Question: I am having a issue with the CSS in web Template.
This is my HTML File
'''
<!DOCTYPE html PUBLIC "-//W3C//DTD HTML 4.01 Transitional//EN" "http://www.w3.org/TR/html4/loose.dtd">
<html>
<head>
<meta http-equiv="Content-Type" content="text/html; charset=ISO-8859-1">
<title>Insert title here</title>
<meta name="keywords" content="" />
<meta name="description" content="" />
<meta http-equiv="content-type" content="text/html; charset=utf-8" />
<title>Green Pasture by FCT</title>
<link href='http://fonts.googleapis.com/css?family=Oswald:400,300' rel='stylesheet' type='text/css' />
<link href='http://fonts.googleapis.com/css?family=Abel|Satisfy' rel='stylesheet' type='text/css' />
<link href="/EquityMKC/css/default.css" rel="stylesheet" type="text/css" media="all" />
<!--[if IE 6]>
<link href="default_ie6.css" rel="stylesheet" type="text/css" />
<![endif]-->
<script type="text/javascript" src="/EquityMKC/jquery/jquery-1.4.2.min.js"></script>
<script type="text/javascript" src="/EquityMKC/jquery/jquery.fixedMenu.js"></script>
<script>
$('document').ready(function(){
$('.menu').fixedMenu();
});
</script>
</head>
<body>
<div id="header-wrapper">
<div id="header">
<div id="logo">
<h1><a href="#">Equity Group</a></h1>
</div>
<div id="menu" class="menu">
<ul>
<li class="current_page_item"><a href="/EquityMKC/Welcome.jsp" accesskey="1" title="">Welcome</a></li>
<li><a href="/EquityMKC/Publish.jsp" accesskey="2" title="">Publish</a></li>
<li><a href="#" accesskey="3" title="">Trading<span class="arrow"></span></a>
<ul>
<li><a href="/EquityMKC/Buy.jsp">BUY</a></li>
<li><a href="/EquityMKC/Sell.jsp">SELL</a></li>
</ul>
</li>
<li><a href="/EquityMKC/Portfolio.jsp" accesskey="4" title="">Portfolio</a></li>
<li><a href="#" accesskey="5" title="">Blotter<span class="arrow"></span></a>
<ul>
<li><a href="/EquityMKC/Order.jsp">Order</a></li>
<li><a href="/EquityMKC/Trade.jsp">Trade</a></li>
</ul>
</li>
<li><a href="/EquityMKC/About.jsp" accesskey="5" title="">About</a></li>
</ul>
</div>
</div>
</div>
</body>
</html>
'''
And my CSS File is
'''
body {
margin: 0px 0px 0px 0px;
padding: 0;
background: #2B2B2B;
font-family: Arial, Helvetica, sans-serif;
font-size: 12px;
color: #8F8F8F;
}
h1, h2, h3 {
margin: 0;
padding: 0;
font-weight: 200;
color: #222222;
}
h2 {
font-size: 3em;
}
p, ol, ul {
margin-top: 0px;
padding: 0px;
}
p, ol {
line-height: 180%;
}
strong {
}
a {
color: #5C5539;
}
a:hover {
text-decoration: none;
}
a img {
border: none;
}
img.border {
}
img.alignleft {
float: left;
}
img.alignright {
float: right;
}
img.aligncenter {
margin: 0px auto;
}
hr {
display: none;
}
/** WRAPPER */
#wrapper {
overflow: hidden;
background: #FFFFFF;
}
.container {
width: 1200px;
margin: 0px auto;
}
.clearfix {
clear: both;
}
/* Header */
#header-wrapper {
overflow: hidden;
height: 150px;
}
#header {
width: 1200px;
height: 150px;
margin: 0 auto;
padding: 0px 0px;
}
/* Logo */
#logo {
float: left;
width: 310px;
height: 150px;
padding: 0px 0px 0px 40px;
}
#logo h1 {
padding: 50px 0px 0px 0px;
letter-spacing: -2px;
font-size: 3.6em;
text-transform: uppercase;
}
#logo h1 a {
text-decoration: none;
color: #FFFFFF;
}
/* Menu */
#menu {
float: right;
width: 810px;
height: 80px;
padding: 20px 40px 0px 0px;
}
#menu ul {
float: right;
margin: 0;
padding: 40px 0px 0px 0px;
list-style: none;
line-height: normal;
}
#menu li {
float: left;
}
#menu a {
display: block;
margin-left: 1px;
padding: 7px 20px 7px 20px;
letter-spacing: 1px;
text-decoration: none;
text-align: center;
text-transform: uppercase;
font-family: 'Oswald', sans-serif;
font-size: 16px;
font-weight: 300;
color: #FFFFFF;
}
#menu a:hover, #menu .current_page_item a {
text-decoration: none;
background: #1B5902;
border-radius: 5px;
color: #FFFFFF;
}
/* Page */
#page-wrapper {
overflow: hidden;
}
#page {
overflow: hidden;
width: 1120px;
margin: 0px auto;
padding: 50px 40px;
color: #8F8F8F;
border-top: 1px solid #A1A1A1;
}
/** CONTENT */
#wide-content {
}
#wide-content h2 {
padding: 0px 0px 20px 0px;
letter-spacing: -1px;
font-size: 36px;
color: #222222;
}
/** CONTENT */
#content {
float: right;
width: 800px;
padding: 0px 0px 0px 0px;
}
#content h2 {
padding: 0px 0px 20px 0px;
letter-spacing: -1px;
font-size: 36px;
color: #222222;
}
#content .subtitle {
padding: 0px 0px 30px 0px;
text-transform: uppercase;
font-family: 'Oswald', sans-serif;
font-size: 18px;
color: #81AFC5;
}
/** SIDEBAR */
#sidebar {
float: left;
width: 290px;
padding: 0px 0px 20px 0px;
}
#sidebar h2 {
padding: 0px 0px 30px 0px;
letter-spacing: -1px;
font-size: 2em;
}
/* Footer */
#footer {
margin: 0 auto;
padding: 50px 0px 50px 0px;
}
#footer p {
text-align: center;
font-size: 12px;
color: #757575;
}
#footer a {
color: #757575;
}
/* Three Column Footer Content */
#footer-bg {
overflow: hidden;
padding: 40px 0px;
background:#E5E0DD url(images/main-bsg.png) repeat;
}
#footer-content {
color: #67C8E3;
}
#footer-content h2 {
margin: 0px;
padding: 0px 0px 30px 0px;
letter-spacing: -1px;
text-shadow: 1px 1px 0px #FFFFFF;
text-transform: uppercase;
font-size: 20px;
font-weight: 200;
color: #93776E;
}
#footer-content a {
}
#footer-content a:hover {
text-decoration: underline;
}
#column1 {
float: left;
width: 280px;
margin-right: 30px;
}
#column1 p {
line-height: 1;
}
#column2 {
float: left;
width: 280px;
margin-right: 30px;
}
#column3 {
float: left;
width: 280px;
}
#column4 {
float: right;
width: 260px;
}
/* Banner Style */
#banner-wrapper {
}
#banner {
overflow: hidden;
width: 1160px;
margin: 20px auto 50px auto;
}
#banner .img-border {
height: 350px;
border: 20px solid #FFFFFF;
}
/* Button Style */
.button-style {
display: inline-block;
margin-top: 30px;
padding: 7px 30px;
background: #36332E;
border-radius: 5px;
}
.button-style a {
letter-spacing: 1px;
text-decoration: none;
text-transform: uppercase;
font-family: 'Oswald', sans-serif;
font-weight: 300;
font-size: 16px;
color: #FFFFFF;
}
/* List Style 1 */
ul.style1 {
margin: 0px;
padding: 0px;
list-style: none;
}
ul.style1 li {
padding: 25px 0px 15px 0px;
border-top: 1px solid #A1A1A1;
}
ul.style1 a {
text-decoration: none;
color: #FFFFFF;
}
ul.style1 a:hover {
text-decoration: underline;
color: #6B6B6B;
}
ul.style1 .first {
padding-top: 0px;
border-top: none;
}
/** LIST STYLE 3 */
ul.style3 {
margin: 0px;
padding: 0px;
list-style: none;
}
ul.style3 li {
padding: 10px 0px 10px 0px;
border-top: 1px solid #A1A1A1;
}
ul.style3 a {
text-decoration: none;
color: #949494;
}
ul.style3 a:hover {
text-decoration: underline;
}
ul.style3 .first {
padding-top: 0px;
border-top: none;
box-shadow: none;
}
ul.style3 .date {
width: 87px;
background-color: #36332E;
margin-top: 20px;
height: 24px;
line-height: 24px;
text-align: center;
font-size: 12px;
color: #FFFFFF;
}
ul.style3 .first .date
{
margin-top: 0px;
}
/* Recent News */
#recent-news {
overflow: hidden;
width: 1120px;
margin: 0px auto;
padding: 50px 40px;
background: #36332E;
color: #8C8C8C;
}
#recent-news h2 {
padding: 0px 0px 20px 0px;
font-family: Arial, Helvetica, sans-serif;
font-size: 2.5em;
color: #EDEDED;
}
#recent-news .date {
padding: 0px 0px 10px 0px;
font-weight: bold;
font-style: normal;
color: #E3E3E3;
}
#recent-news p {
font-style: italic;
}
#recent-news a {
font-style: normal;
color: #B8B8B8;
}
#recent-news #rbox1 {
float: left;
width: 250px;
margin-right: 40px;
}
#recent-news #rbox2 {
float: left;
width: 250px;
margin-right: 40px;
}
#recent-news #rbox3 {
float: left;
width: 250px;
}
#recent-news #rbox4 {
float: right;
width: 250px;
}
/* Button Style */
.button-style1 {
margin-top: 30px;
}
.button-style1 a {
padding: 10px 25px;
background: #EBB462;
border-radius: 5px;
text-decoration: none;
text-shadow: 1px 1px 0px #FCE3BB;
color: #36332E !important;
}
.menu{
font: 13px/27px Arial,sans-serif;
color:#3366CC;
height:20px;
}
.menu a:hover{
background-color:#e4ebf8;
color:black;
}
.menu a {
text-decoration: none;
padding: 6px 8px 7px;
color:white;
outline: lime;
}
.menu ul{
list-style: none;
margin:0;
padding:0 0 0 10px;
}
.menu ul li{
padding:0;
float:left;
}
.menu ul li ul li{
padding:0;
float:none;
margin: 0 0 0 0px;
width:60%;
}
.menu ul li ul{
position: absolute;
display:none;
padding: 0px ;
}
.active ul{
display:block !important;
}
.active a{
background-color: black;
border: 1px solid #C3D1EC;
border-bottom: 0;
box-shadow: 0 -1px 5px #CCCCCC;
display: block;
height: 15px;
padding: 0 8px 0 8px;
position: relative;
z-index: 1;
color:#3366CC;
}
.active a:hover{
background-color:white;
}
.active ul a:hover{
background-color:#e4ebf8;
}
.active ul a{
border: 0 !important;
box-shadow: 0 0 0 #CCCCCC;
border:0;
width: 100%;
}
.arrow {
border-color: white transparent transparent;
border-style: solid dashed dashed;
margin-left: 5px;
position: relative;
top: 10px;
}
'''
This is the Snapshot of WebPage

When i click on Trading Menu there is Space in Between and then the Buy and Sell is shown. I want to remove the Space.
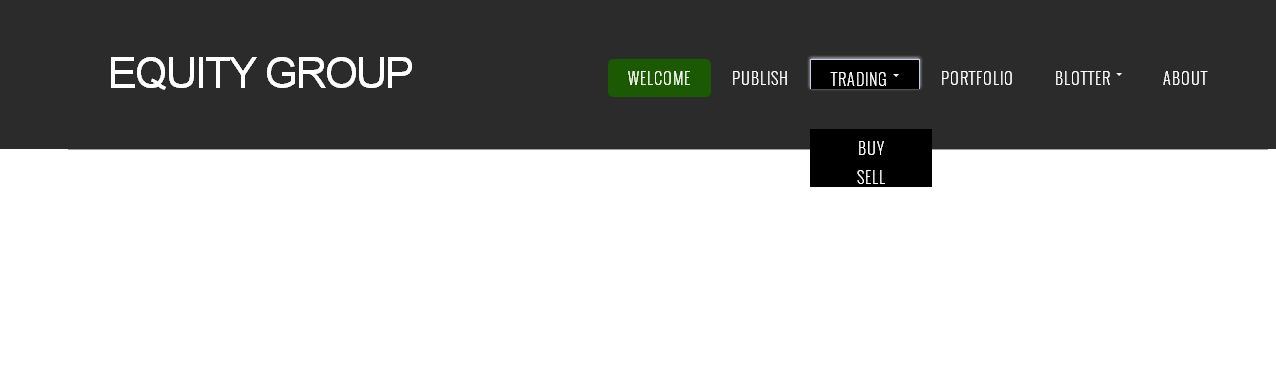
Answer: '''
#menu ul li ul { padding-top:5px; }
'''
add above 'css' inside your 'style code'.